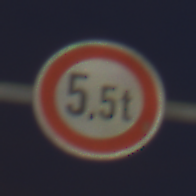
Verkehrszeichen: TatsaechlicheMasse
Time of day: Night
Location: Outdoor (Urban)
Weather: PartlyCloudy
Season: NotSpecified
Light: Artificial